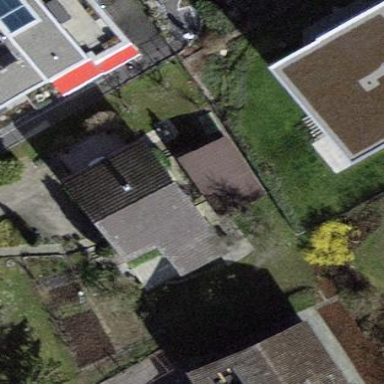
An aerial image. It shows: Building with tiled roof.